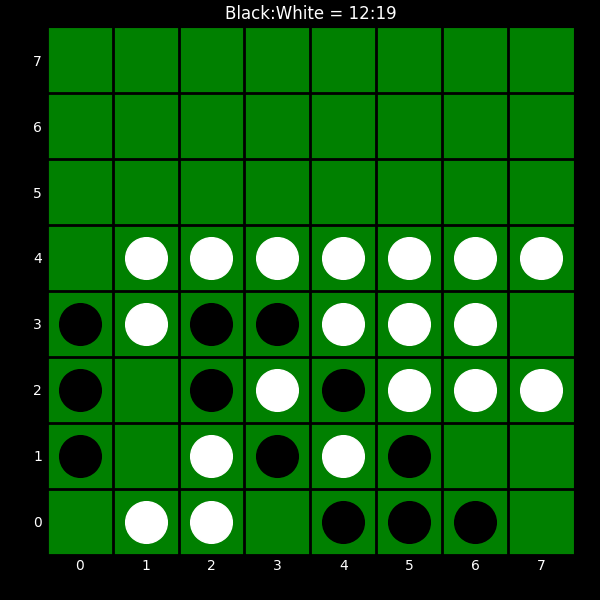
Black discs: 12
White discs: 19